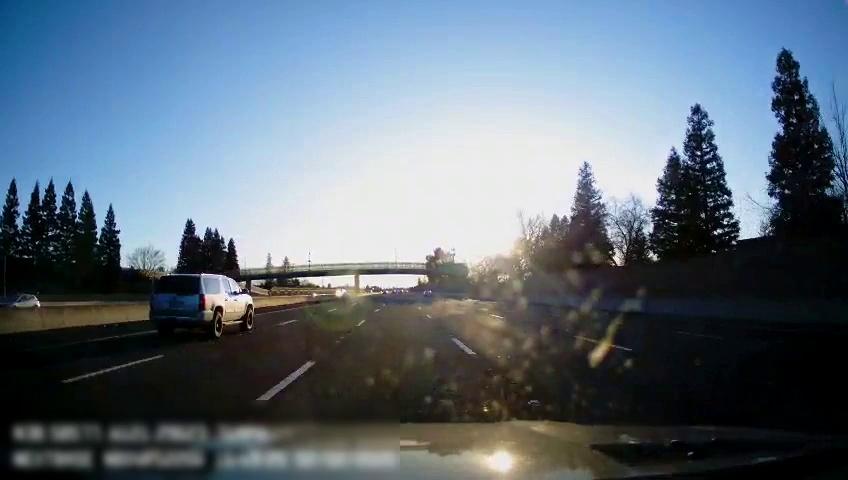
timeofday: Day
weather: Sunny
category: Drivable Space
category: Vehicles | Car
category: Vehicles | SUV
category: Vehicles | Car
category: Lanes | Alternate Lane
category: Lanes | Alternate Lane
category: Lanes | Current Lane
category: Lanes | Current Lane
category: Lanes | Alternate Lane
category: Lanes | Alternate Lane